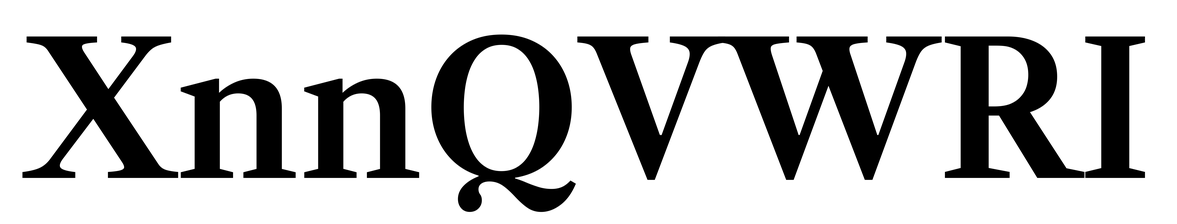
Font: LibreCaslonText_SemiBold